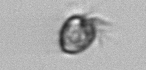
Label: Ciliophora